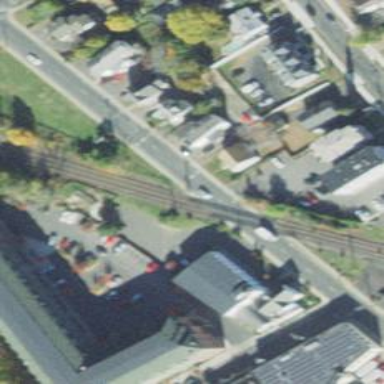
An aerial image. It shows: Level crossing along the railway.